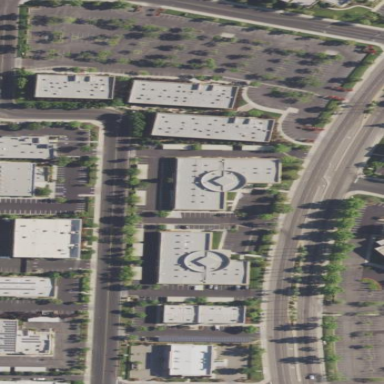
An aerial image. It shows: Commercial area with bank. There is car shop nearby.